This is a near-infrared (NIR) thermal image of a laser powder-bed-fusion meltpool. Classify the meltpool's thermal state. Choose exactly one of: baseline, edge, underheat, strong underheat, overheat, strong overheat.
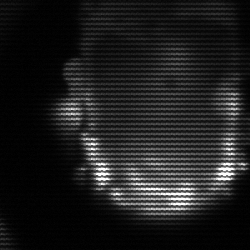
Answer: baseline